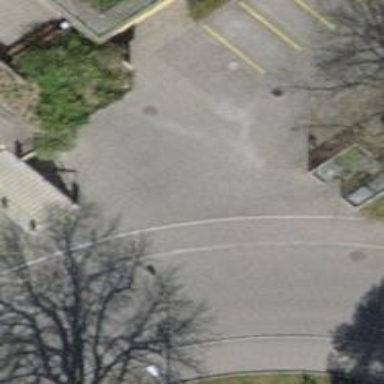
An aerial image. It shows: Parking aisle made of paving stones.